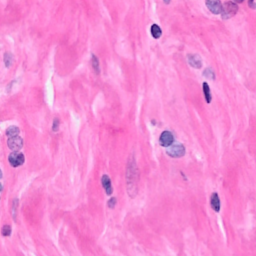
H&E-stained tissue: Breast